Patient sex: M
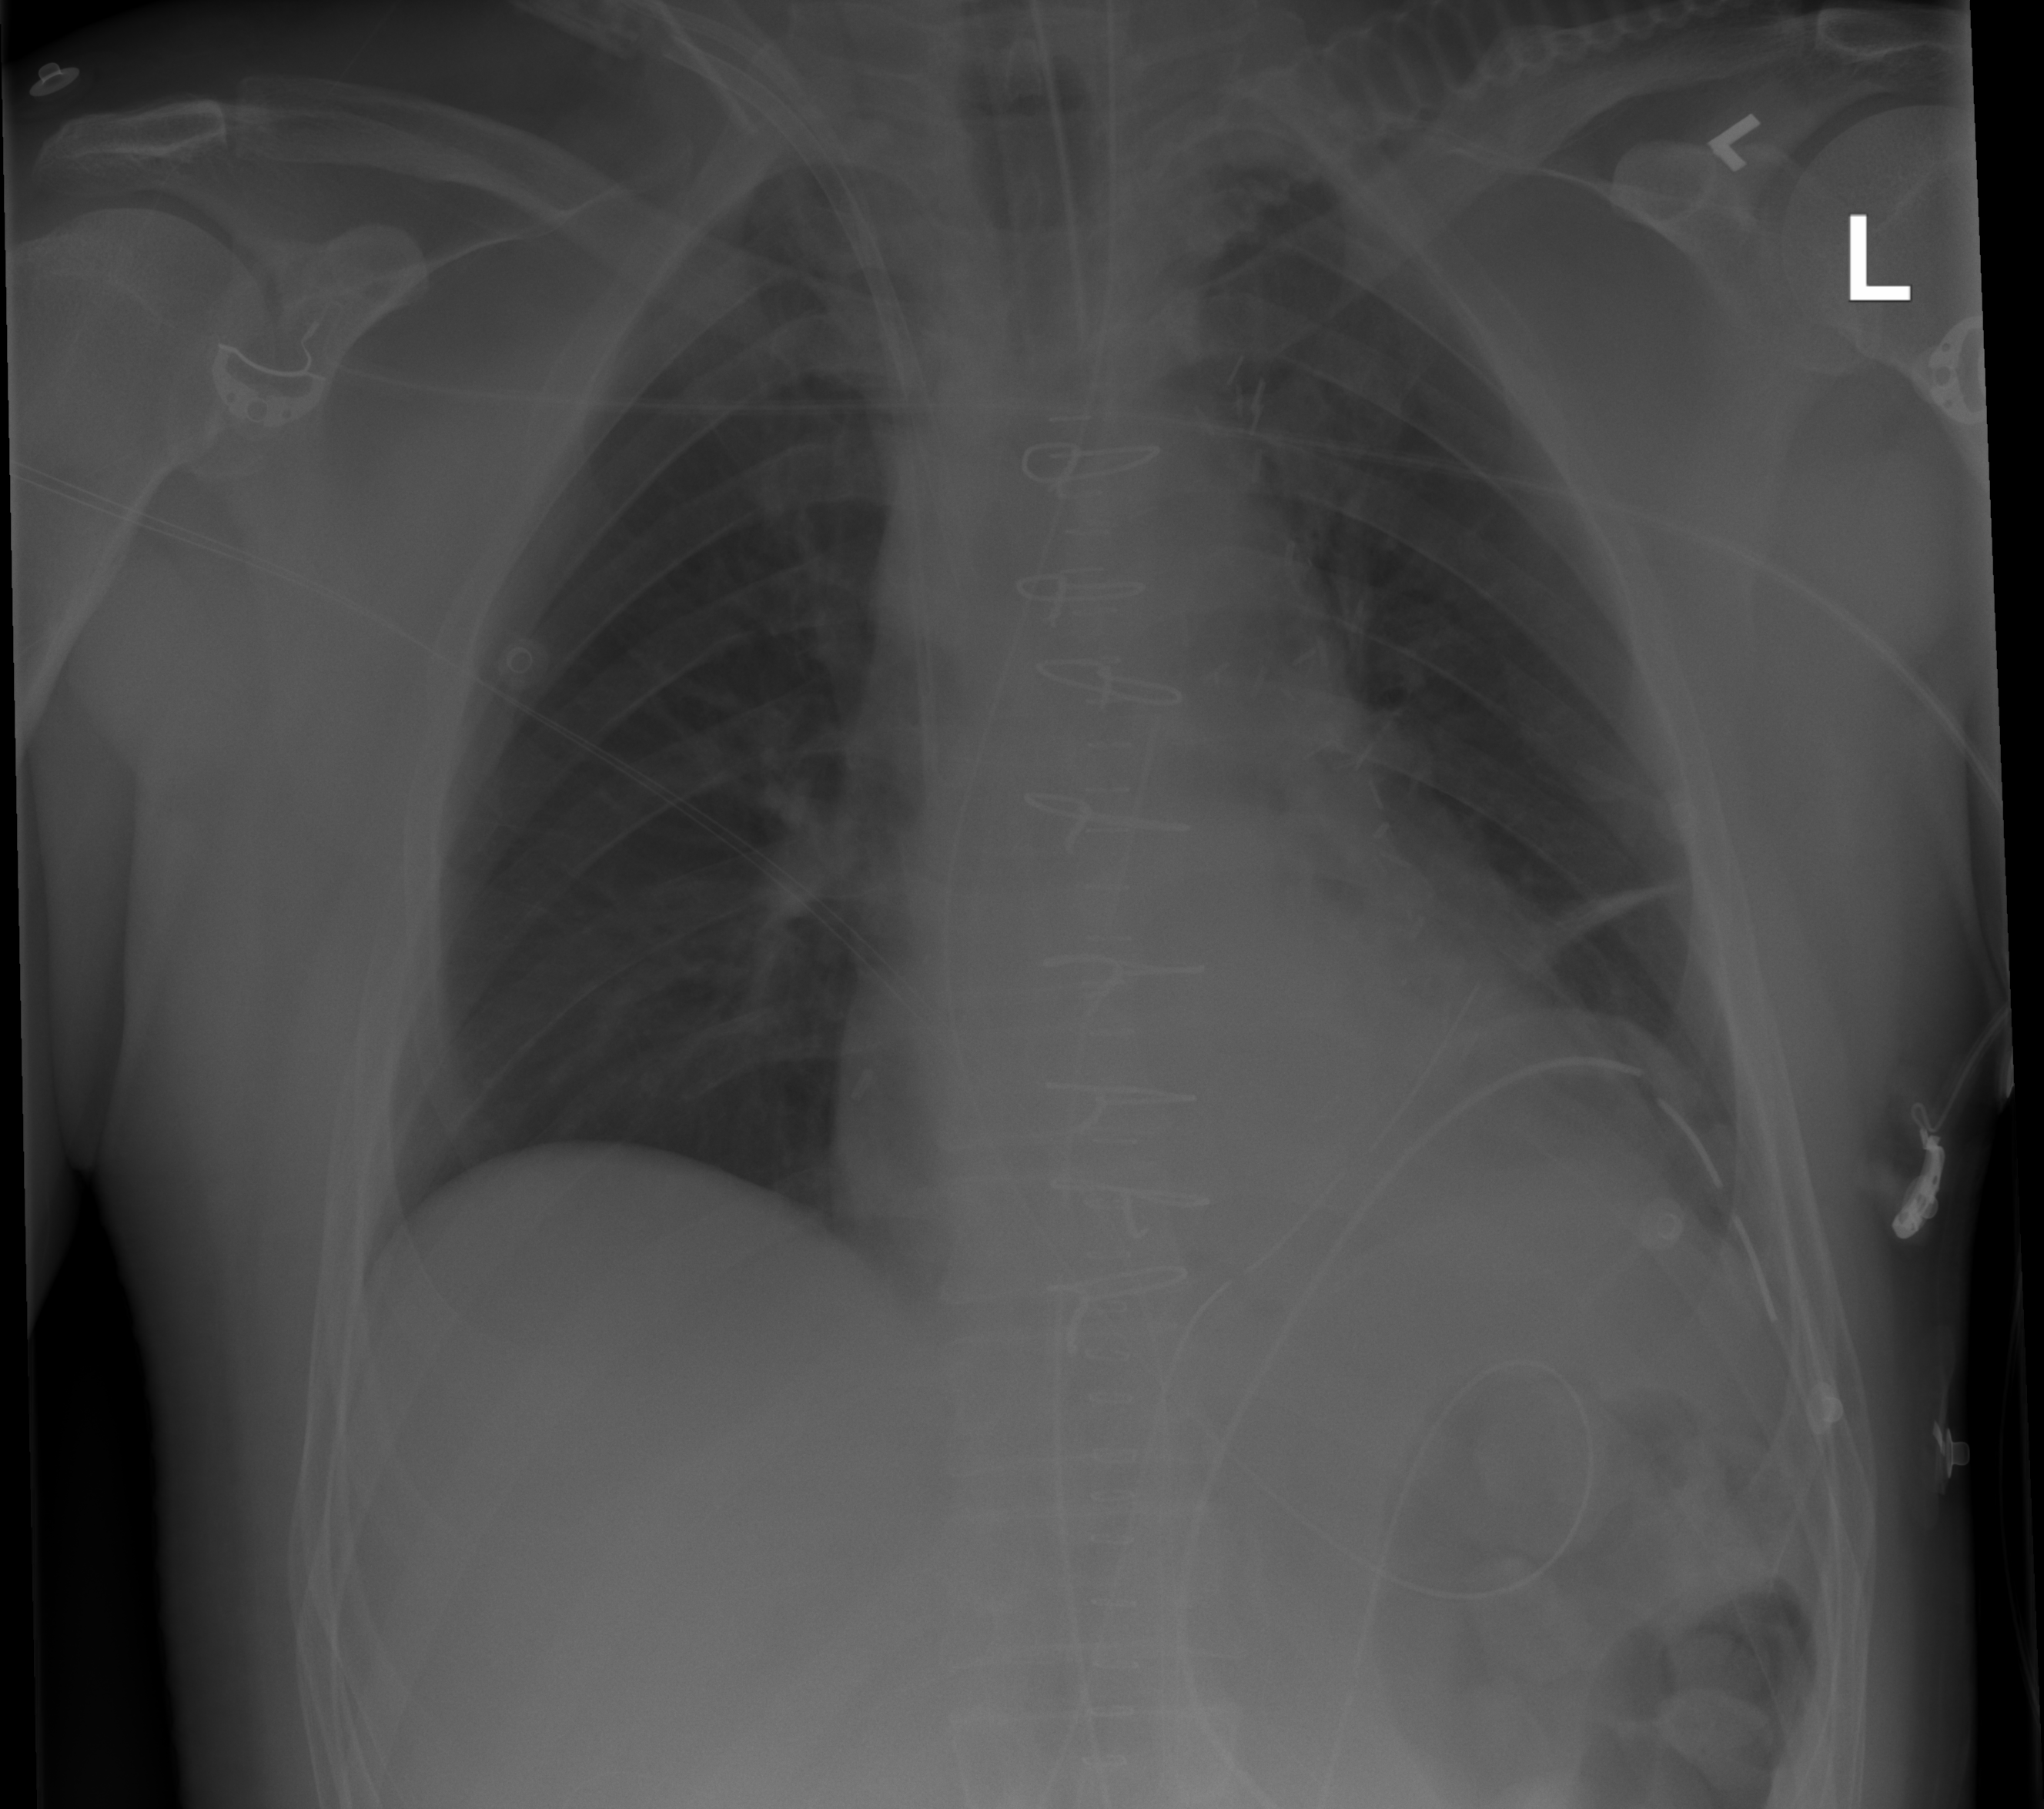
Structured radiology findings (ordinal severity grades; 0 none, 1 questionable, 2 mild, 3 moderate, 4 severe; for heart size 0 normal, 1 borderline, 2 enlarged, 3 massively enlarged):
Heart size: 0
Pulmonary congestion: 0
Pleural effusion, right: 0
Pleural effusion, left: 0
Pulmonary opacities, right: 0
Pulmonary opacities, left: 0
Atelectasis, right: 0
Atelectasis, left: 2